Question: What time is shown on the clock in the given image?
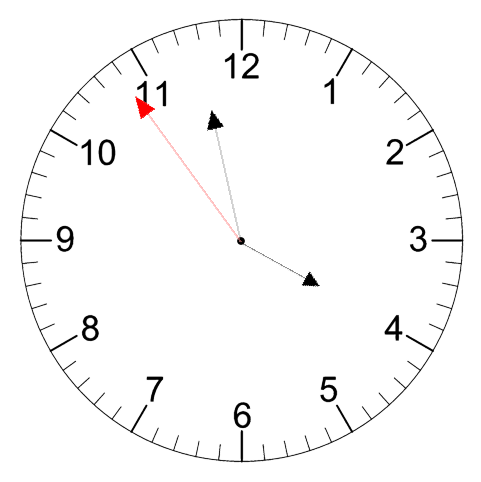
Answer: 03:57:54